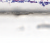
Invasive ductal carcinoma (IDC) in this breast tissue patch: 0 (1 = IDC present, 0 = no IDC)